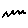
Label: zigzag